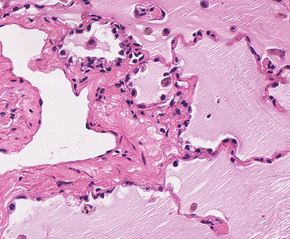
Tumor epithelial tissue: no
Tumor-associated stroma tissue: yes
Normal tissue: no